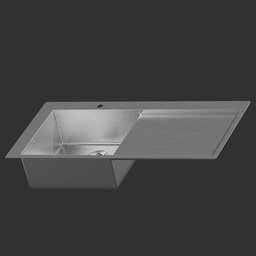
Label: appliances